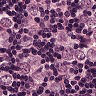
Metastatic tissue present: yes